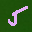
Label: 5